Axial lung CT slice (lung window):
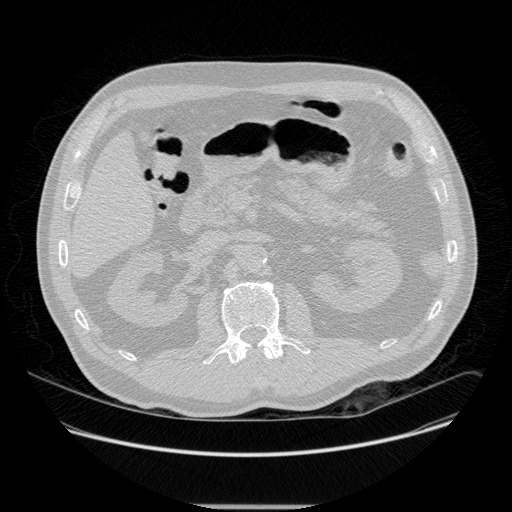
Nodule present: no